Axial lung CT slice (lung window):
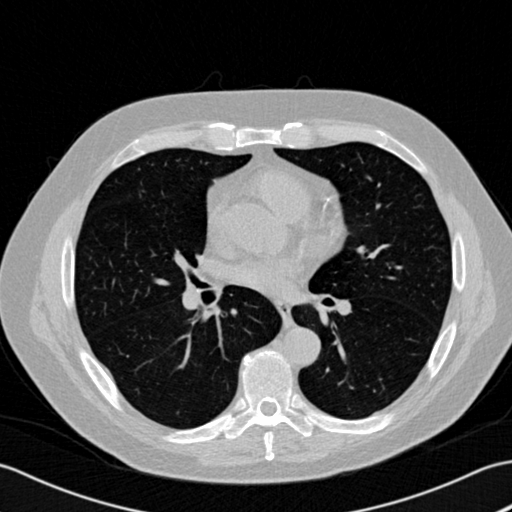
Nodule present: no